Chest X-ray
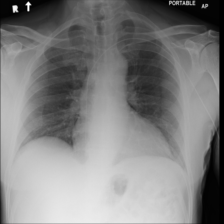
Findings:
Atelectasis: negative
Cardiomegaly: negative
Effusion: negative
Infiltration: negative
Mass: negative
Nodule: negative
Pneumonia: negative
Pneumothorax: negative
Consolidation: negative
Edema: negative
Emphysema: negative
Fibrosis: negative
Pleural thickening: negative
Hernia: negative